Question: I am using flexslider and but I just have a problem in terms of its navigation arrow. It's not displaying the right way even if I already put the font source to the right folder.
I used the flex slider in my wordpress theme and here is a screenshot of the arrow.

Here is the 'css' file <URL>
Any kind of help is much appreciated. Thanks a lot.
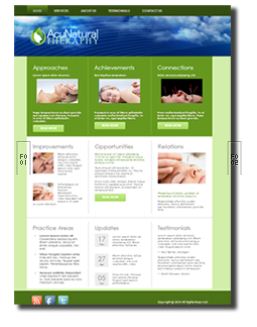
Answer: I solved the problem by simply putting the font folder of flex slider inside my css folder where my flex slider.css can be found. That solved my problem.